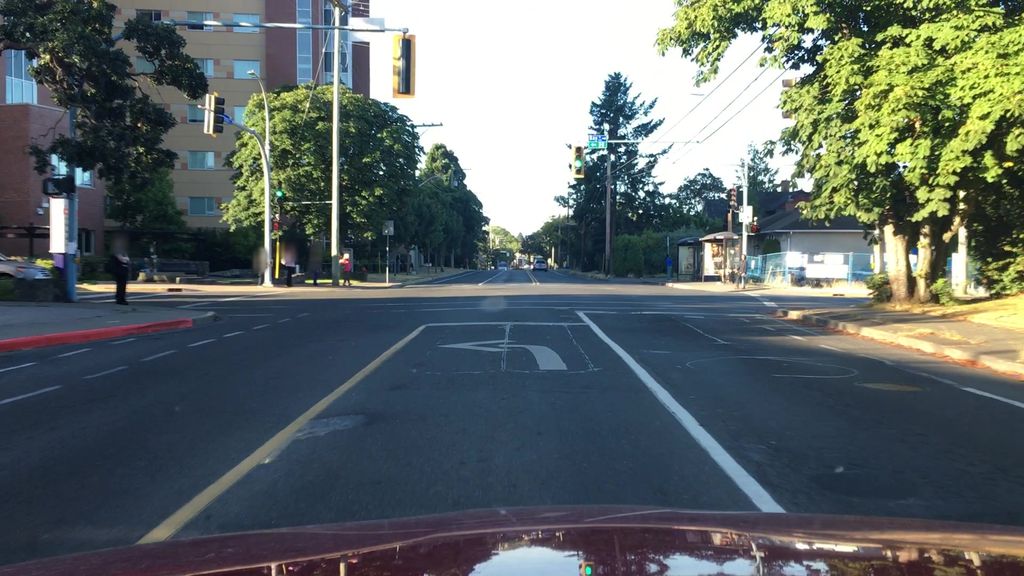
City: victoria